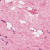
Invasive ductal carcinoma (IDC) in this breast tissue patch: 0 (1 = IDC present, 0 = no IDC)